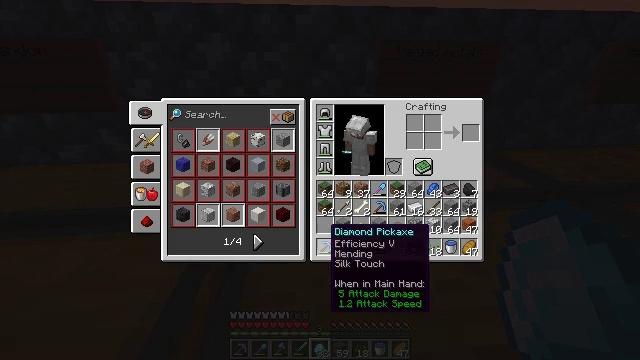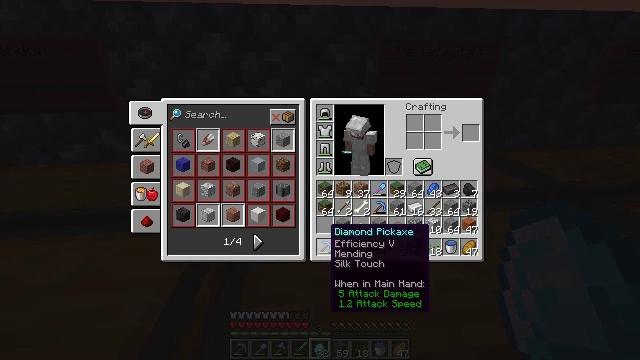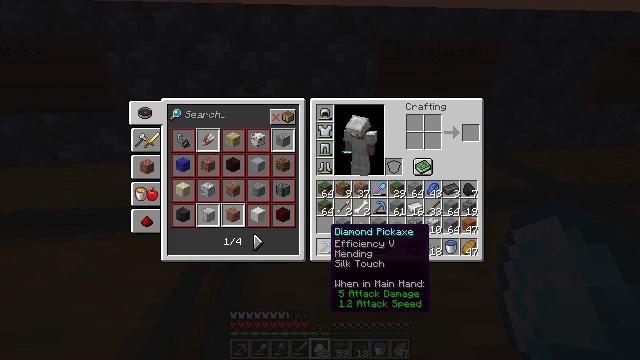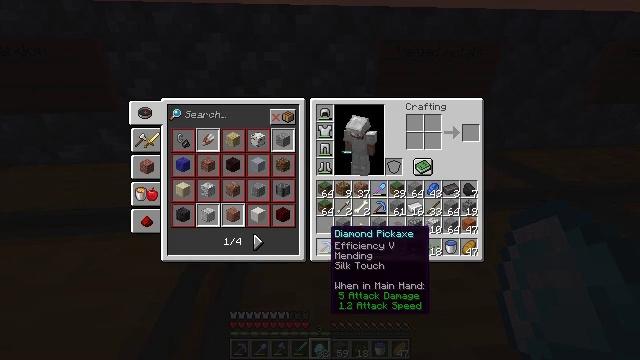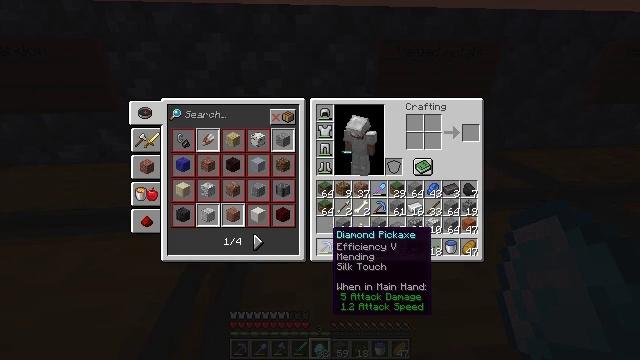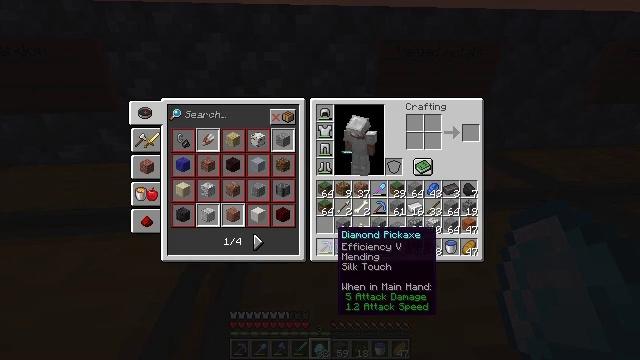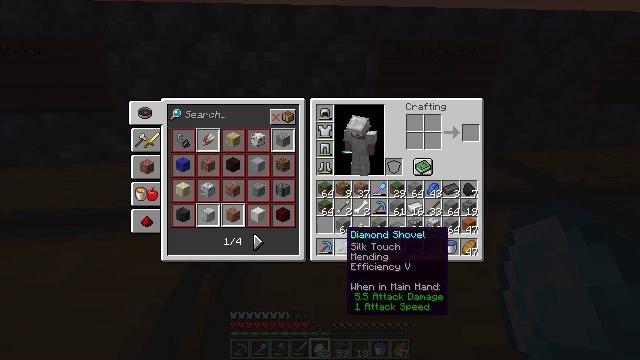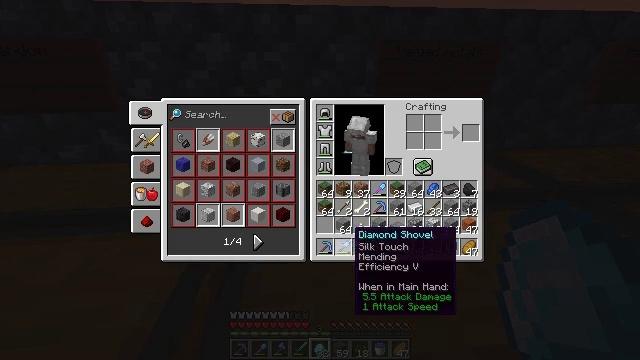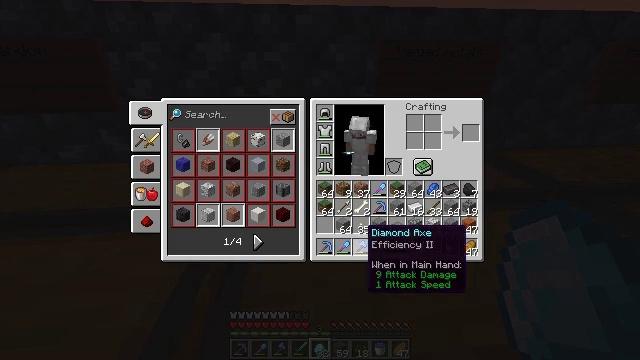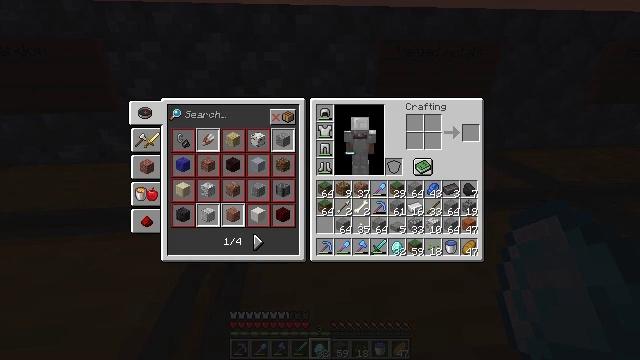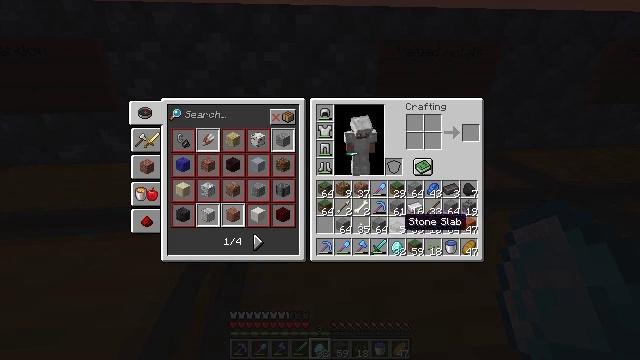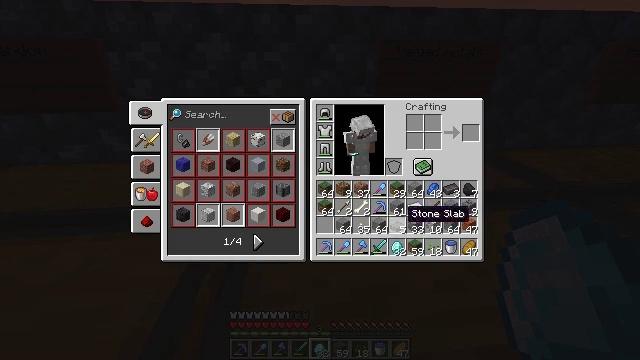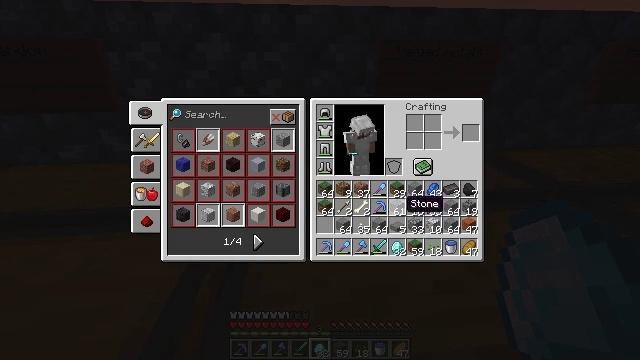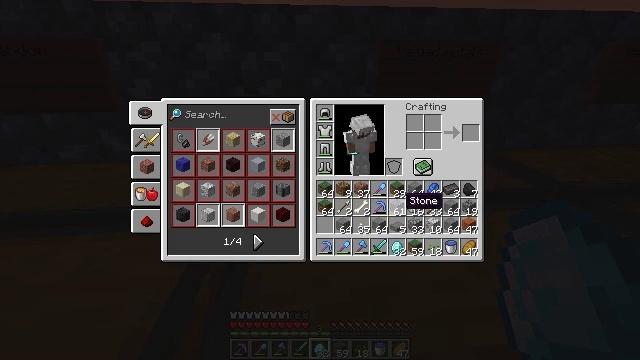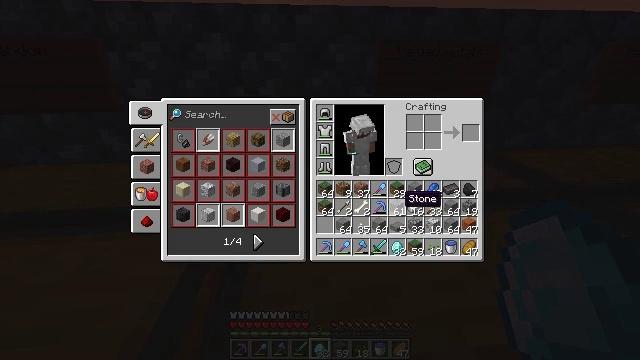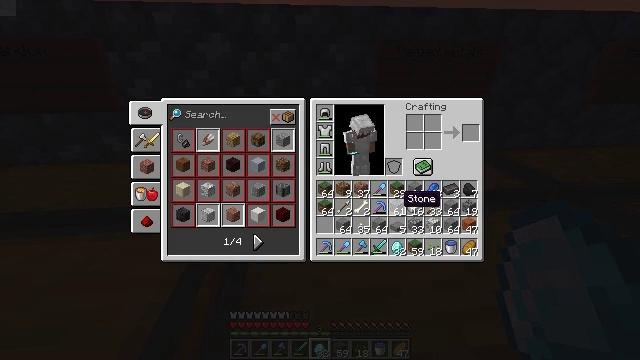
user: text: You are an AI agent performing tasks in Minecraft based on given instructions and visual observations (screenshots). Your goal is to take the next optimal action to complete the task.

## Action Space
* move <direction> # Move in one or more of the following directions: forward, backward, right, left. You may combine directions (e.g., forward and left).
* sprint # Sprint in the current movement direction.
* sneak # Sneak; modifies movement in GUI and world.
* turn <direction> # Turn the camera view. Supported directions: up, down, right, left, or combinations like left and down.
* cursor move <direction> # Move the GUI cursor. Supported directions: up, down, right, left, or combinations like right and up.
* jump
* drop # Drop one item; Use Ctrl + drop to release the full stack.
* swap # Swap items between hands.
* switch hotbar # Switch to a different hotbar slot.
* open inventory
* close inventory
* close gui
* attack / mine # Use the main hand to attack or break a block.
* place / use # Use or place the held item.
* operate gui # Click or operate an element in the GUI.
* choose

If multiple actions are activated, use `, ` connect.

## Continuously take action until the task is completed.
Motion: motion action
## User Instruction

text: Remove a grass block from the inventory.
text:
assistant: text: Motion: no_op
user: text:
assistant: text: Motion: no_op
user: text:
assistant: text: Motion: no_op
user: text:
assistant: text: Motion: no_op
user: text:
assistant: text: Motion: no_op
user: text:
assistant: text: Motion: cursor move right
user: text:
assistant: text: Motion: cursor move right
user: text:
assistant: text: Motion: cursor move right
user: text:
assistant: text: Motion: cursor move right
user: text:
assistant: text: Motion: cursor move right and up
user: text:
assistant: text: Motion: cursor move up
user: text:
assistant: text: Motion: cursor move up
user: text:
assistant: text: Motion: no_op
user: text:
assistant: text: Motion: no_op
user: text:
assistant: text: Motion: no_op
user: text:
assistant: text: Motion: no_op
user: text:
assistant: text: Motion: no_op
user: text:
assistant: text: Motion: no_op
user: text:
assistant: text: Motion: no_op
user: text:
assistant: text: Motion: no_op
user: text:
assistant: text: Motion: no_op
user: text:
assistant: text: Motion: no_op
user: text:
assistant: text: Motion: no_op
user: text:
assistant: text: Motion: no_op
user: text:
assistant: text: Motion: cursor move left and down
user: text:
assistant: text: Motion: cursor move left and down
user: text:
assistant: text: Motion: no_op
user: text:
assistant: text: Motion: no_op
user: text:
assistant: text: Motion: no_op
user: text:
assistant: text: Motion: no_op